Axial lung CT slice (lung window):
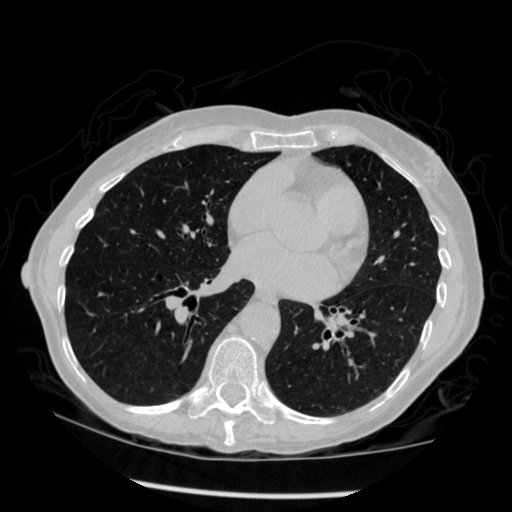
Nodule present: no